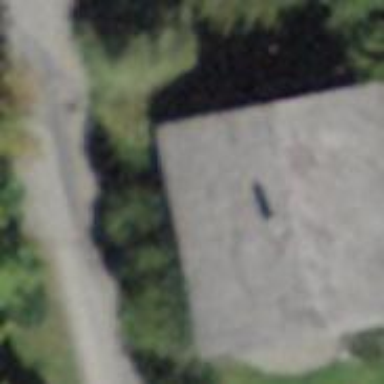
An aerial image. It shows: Simple and straightforward house.